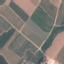
Land use / land cover class: PermanentCrop